Question: I have to make an app in which I need to display the status of the WiFi on a RadioGroup (Either its "on" or "off"). I want the default behavior for the application to show the status of the Wifi when the user clicks the SettingsPage. The RadioGroup must check the status of the Wifi and display it accordingly("on" or "off"). I must also be able to toggle the states of the Wifi.
I hope the images below can make my question clear.
Thanks for your time.

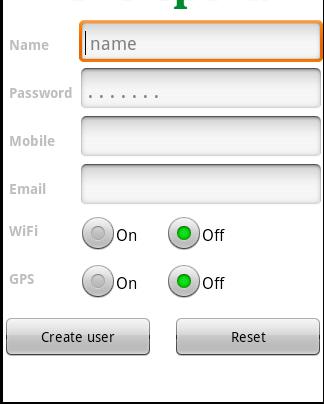
Answer: Check this question: <URL>
And make sure the radio button is selected if the wifi is on otherwise make radio button as not selected.
More info about checking wifi status:
'''
WifiManager wifi = (WifiManager) this.context.getSystemService(Context.WIFI_SERVICE);
boolean b=wifi.isWifiEnabled();
'''